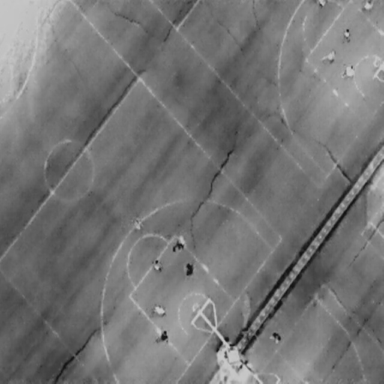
There are 11 People in the infrared image.